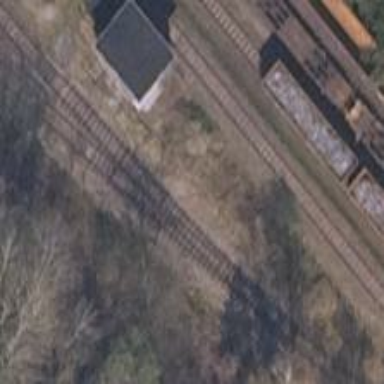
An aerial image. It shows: Railway switch.